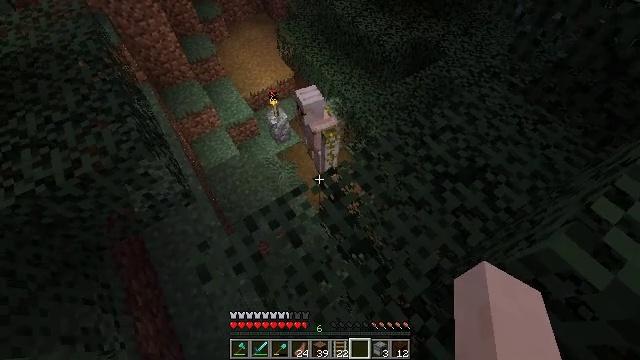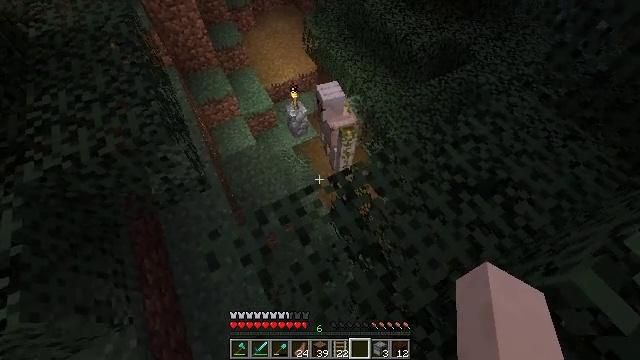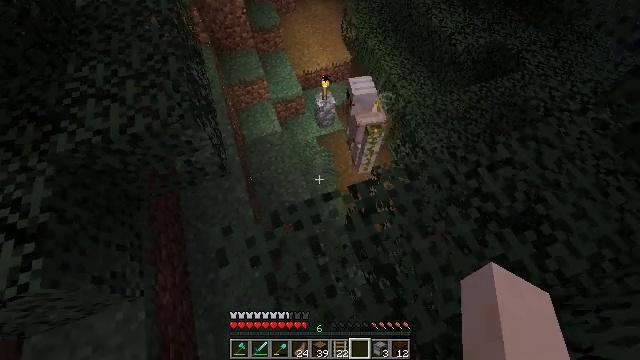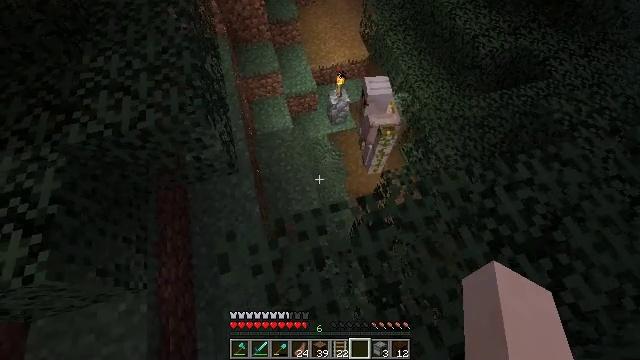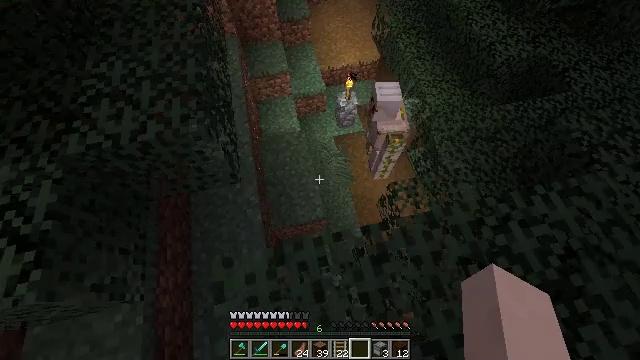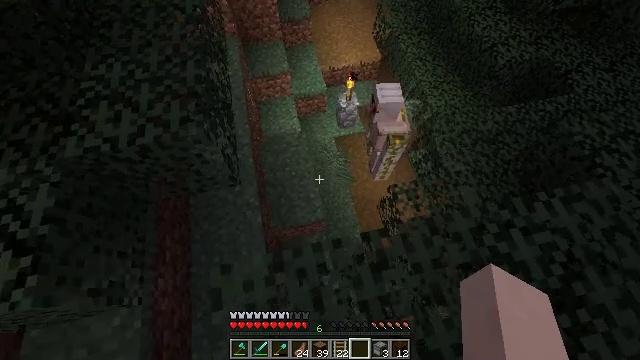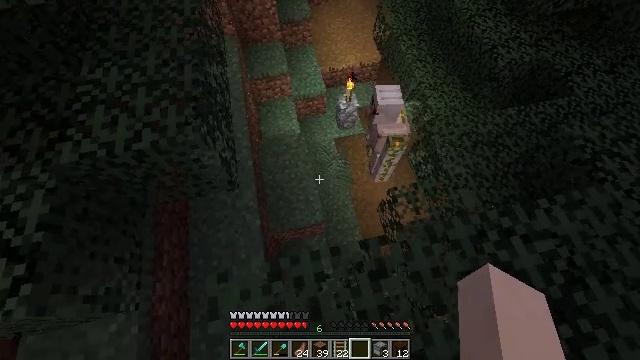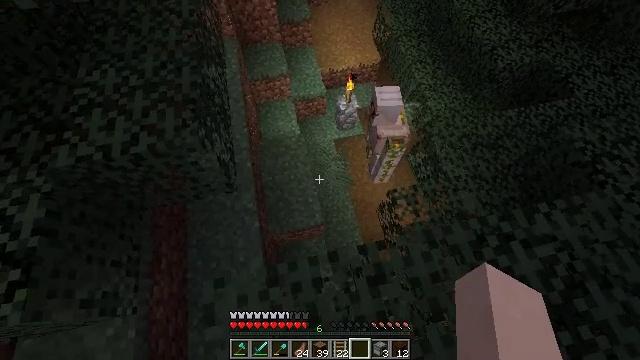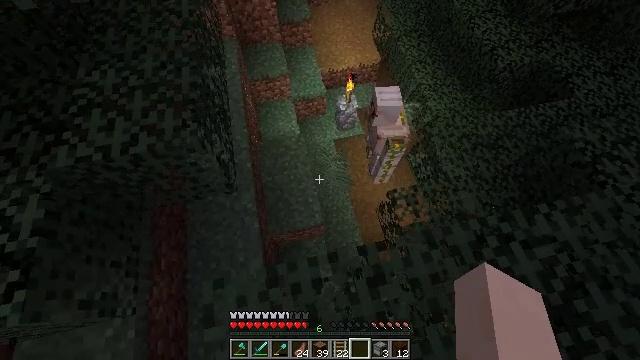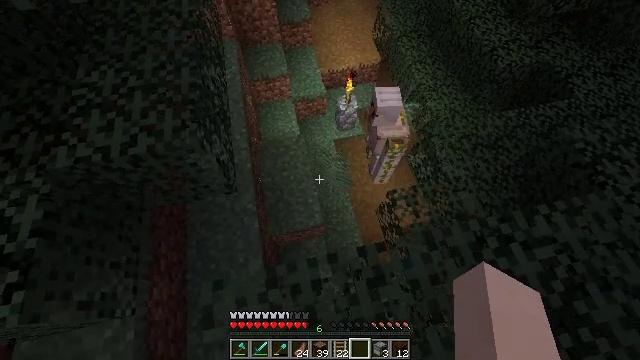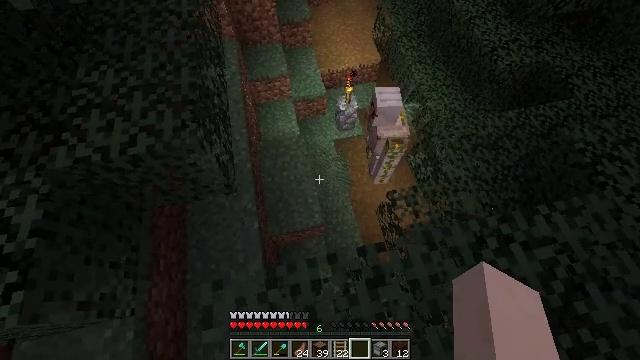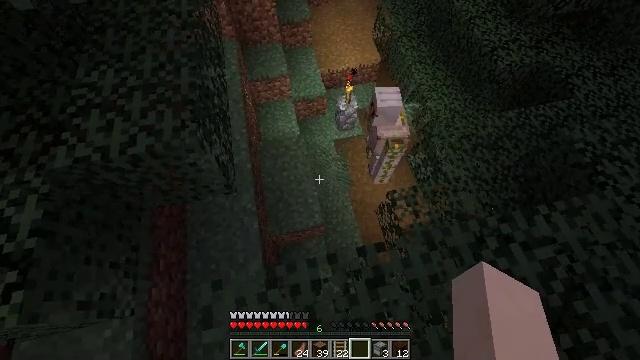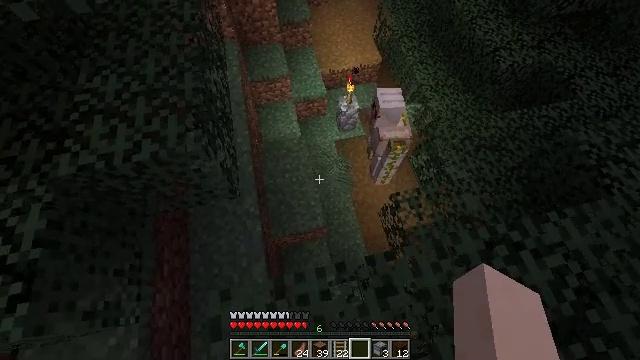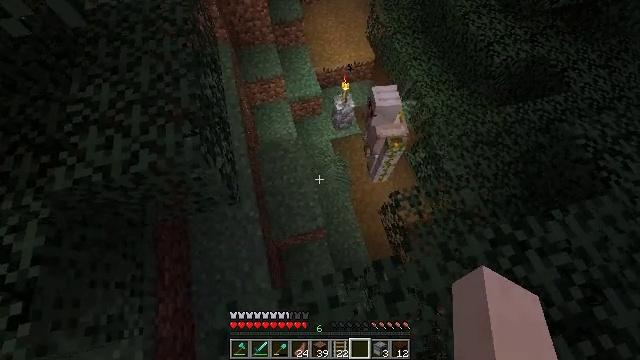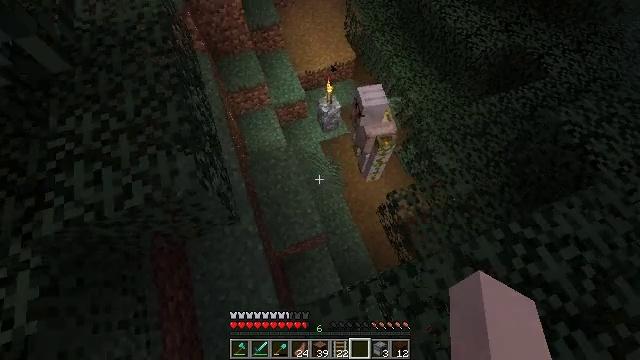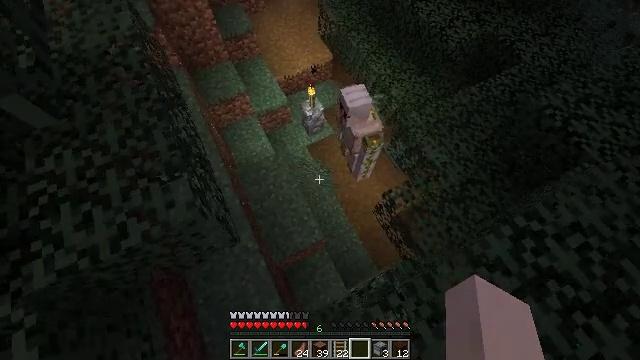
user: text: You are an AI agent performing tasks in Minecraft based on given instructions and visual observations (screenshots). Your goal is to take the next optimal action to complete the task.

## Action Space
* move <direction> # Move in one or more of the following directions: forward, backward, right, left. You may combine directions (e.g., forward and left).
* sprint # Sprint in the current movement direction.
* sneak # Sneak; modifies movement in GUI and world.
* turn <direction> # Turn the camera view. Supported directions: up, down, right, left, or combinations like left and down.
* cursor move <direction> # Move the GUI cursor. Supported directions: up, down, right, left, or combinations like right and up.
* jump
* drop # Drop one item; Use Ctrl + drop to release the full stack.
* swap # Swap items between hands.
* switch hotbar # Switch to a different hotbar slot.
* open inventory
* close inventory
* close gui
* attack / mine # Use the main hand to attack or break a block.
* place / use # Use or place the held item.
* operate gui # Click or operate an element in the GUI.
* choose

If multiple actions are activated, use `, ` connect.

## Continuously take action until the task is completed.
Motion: motion action
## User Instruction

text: Collect the large fern.
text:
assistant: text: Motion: move forward, turn left and down
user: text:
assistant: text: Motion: move forward, turn left and down
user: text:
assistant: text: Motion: move forward, turn left and down
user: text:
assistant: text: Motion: turn left
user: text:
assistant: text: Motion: no_op
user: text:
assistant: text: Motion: no_op
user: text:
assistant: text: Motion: no_op
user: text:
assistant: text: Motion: no_op
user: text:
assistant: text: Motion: no_op
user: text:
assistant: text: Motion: no_op
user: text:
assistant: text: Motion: no_op
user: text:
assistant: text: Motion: move forward and move left
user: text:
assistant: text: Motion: move forward and move left, turn right
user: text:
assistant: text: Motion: move forward and move left, turn right
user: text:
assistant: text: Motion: move forward and move left, turn right
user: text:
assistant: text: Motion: move forward and move left, turn right
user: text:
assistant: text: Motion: move forward and move left, turn right and up
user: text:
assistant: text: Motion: turn right and up
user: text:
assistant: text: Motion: turn right and up
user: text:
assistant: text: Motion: no_op
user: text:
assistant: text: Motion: no_op
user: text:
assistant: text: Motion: no_op
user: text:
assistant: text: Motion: no_op
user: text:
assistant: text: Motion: no_op
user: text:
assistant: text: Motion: no_op
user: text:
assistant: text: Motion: no_op
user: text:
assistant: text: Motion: no_op
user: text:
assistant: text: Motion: turn left
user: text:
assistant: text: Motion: turn left and up
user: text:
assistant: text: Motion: turn left